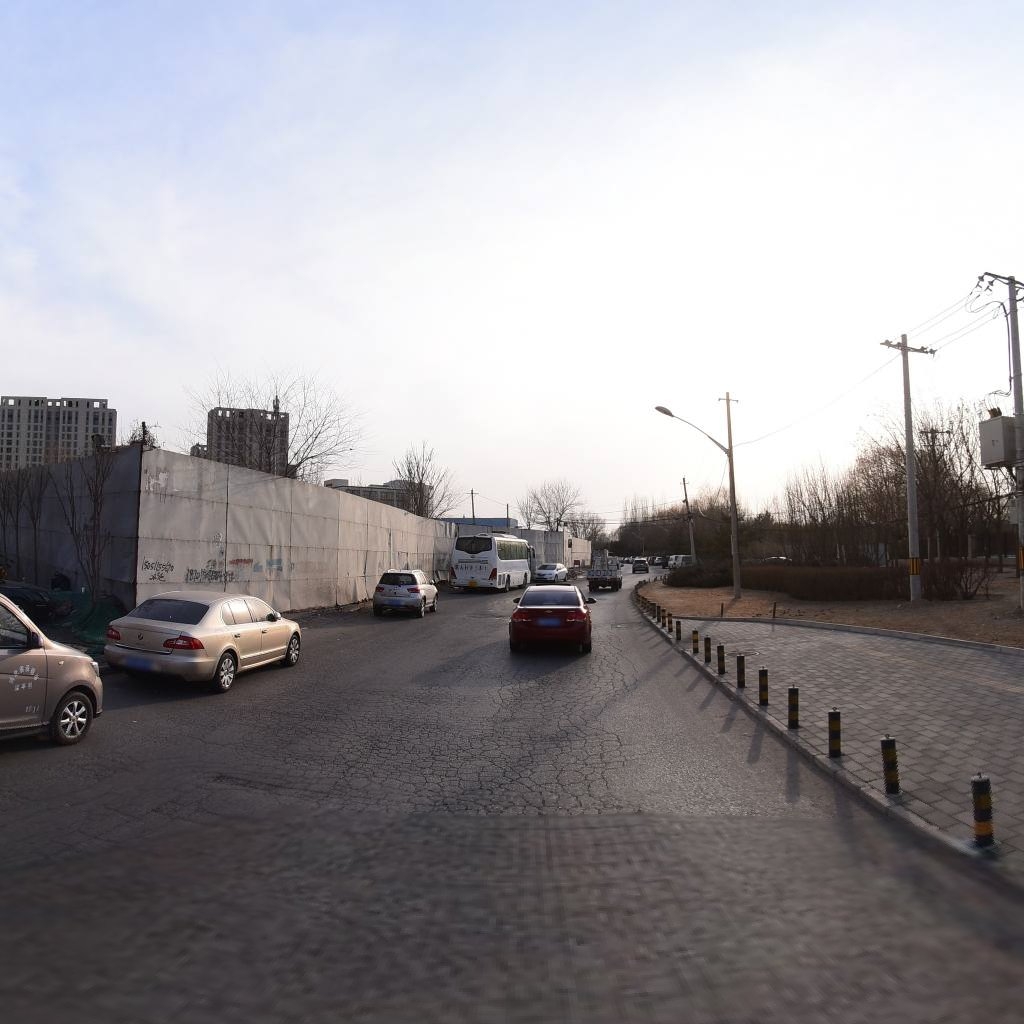
Region: Chaoyang
Road damage annotations: alligator crack